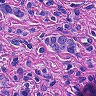
Metastatic tissue present: yes